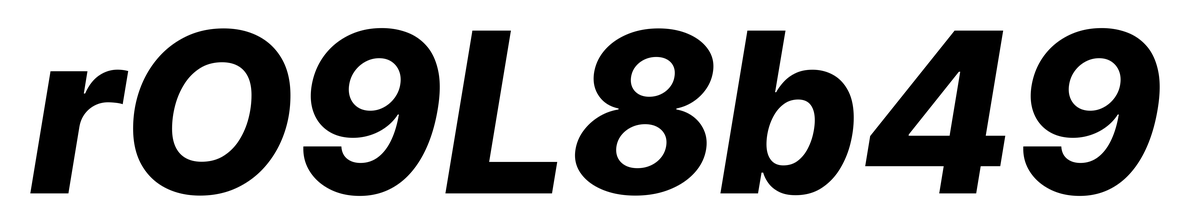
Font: Inter-Italic_ExtraBold_Italic